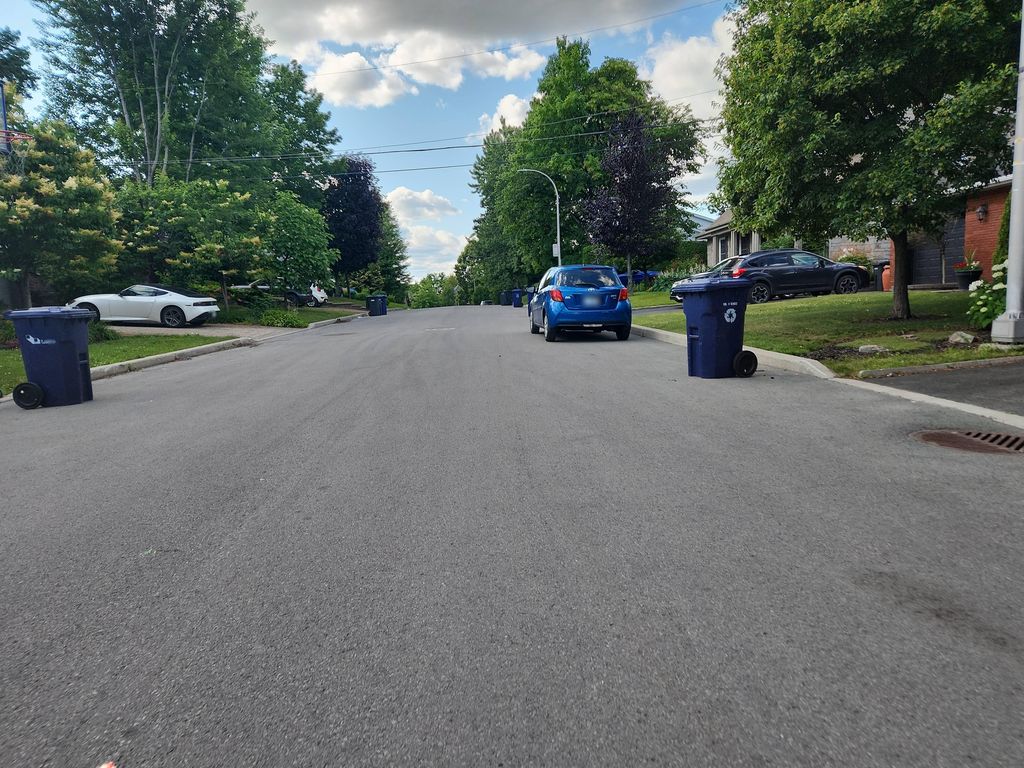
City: montreal